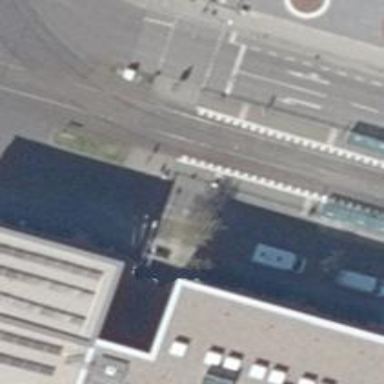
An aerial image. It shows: Tram stop.